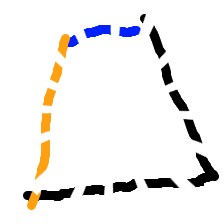
Shape: trapezoid